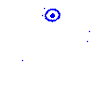
Particle: pion